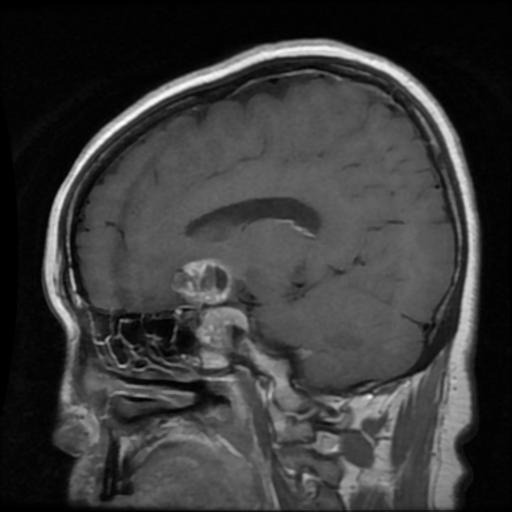
Label: pituitary